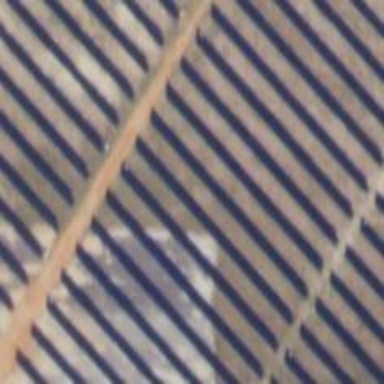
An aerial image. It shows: Solar power generator using photovoltaic method with solar photovoltaic panel types.